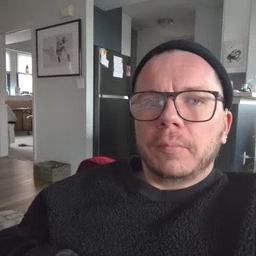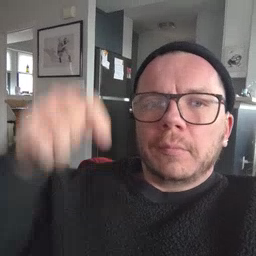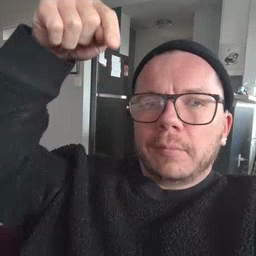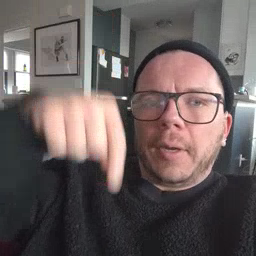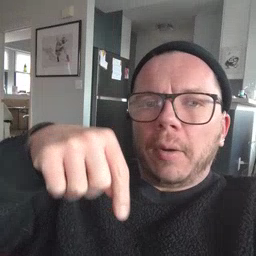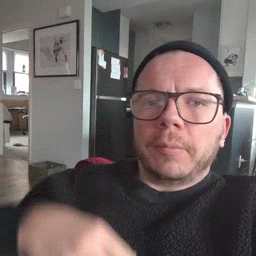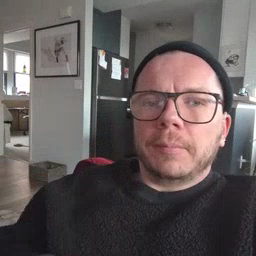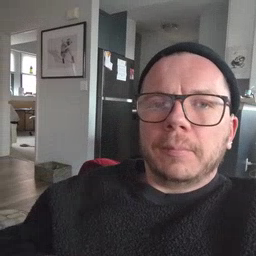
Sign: down